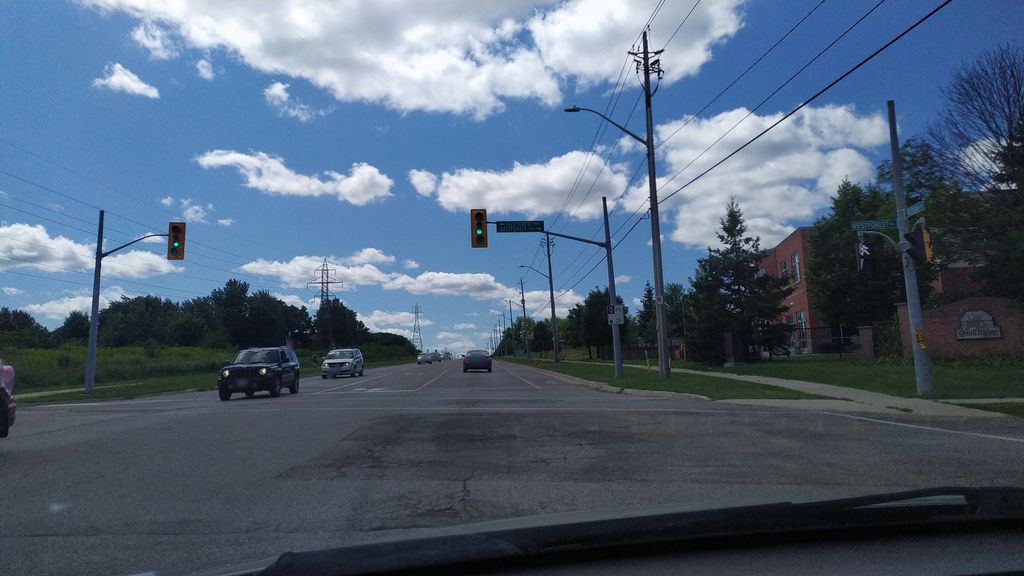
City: kitchener-waterloo